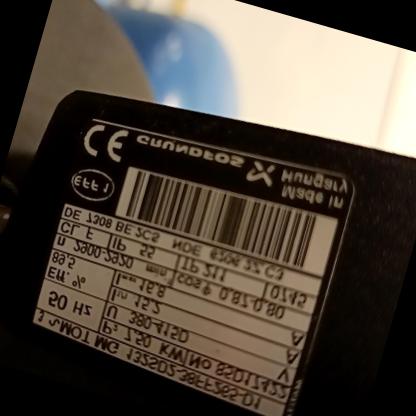
Klasa: tabliczka-znamionowa